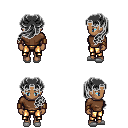
a pixel art fantasy rpg character, female body template, human, dark skin, brown long-sleeve shirt, gold greaves, gray princess hairstyle, leather bracers, white slippers, four views (front, back, left, right), 2x2 character sprite sheet, small pixel art, hard edges, no anti-aliasing